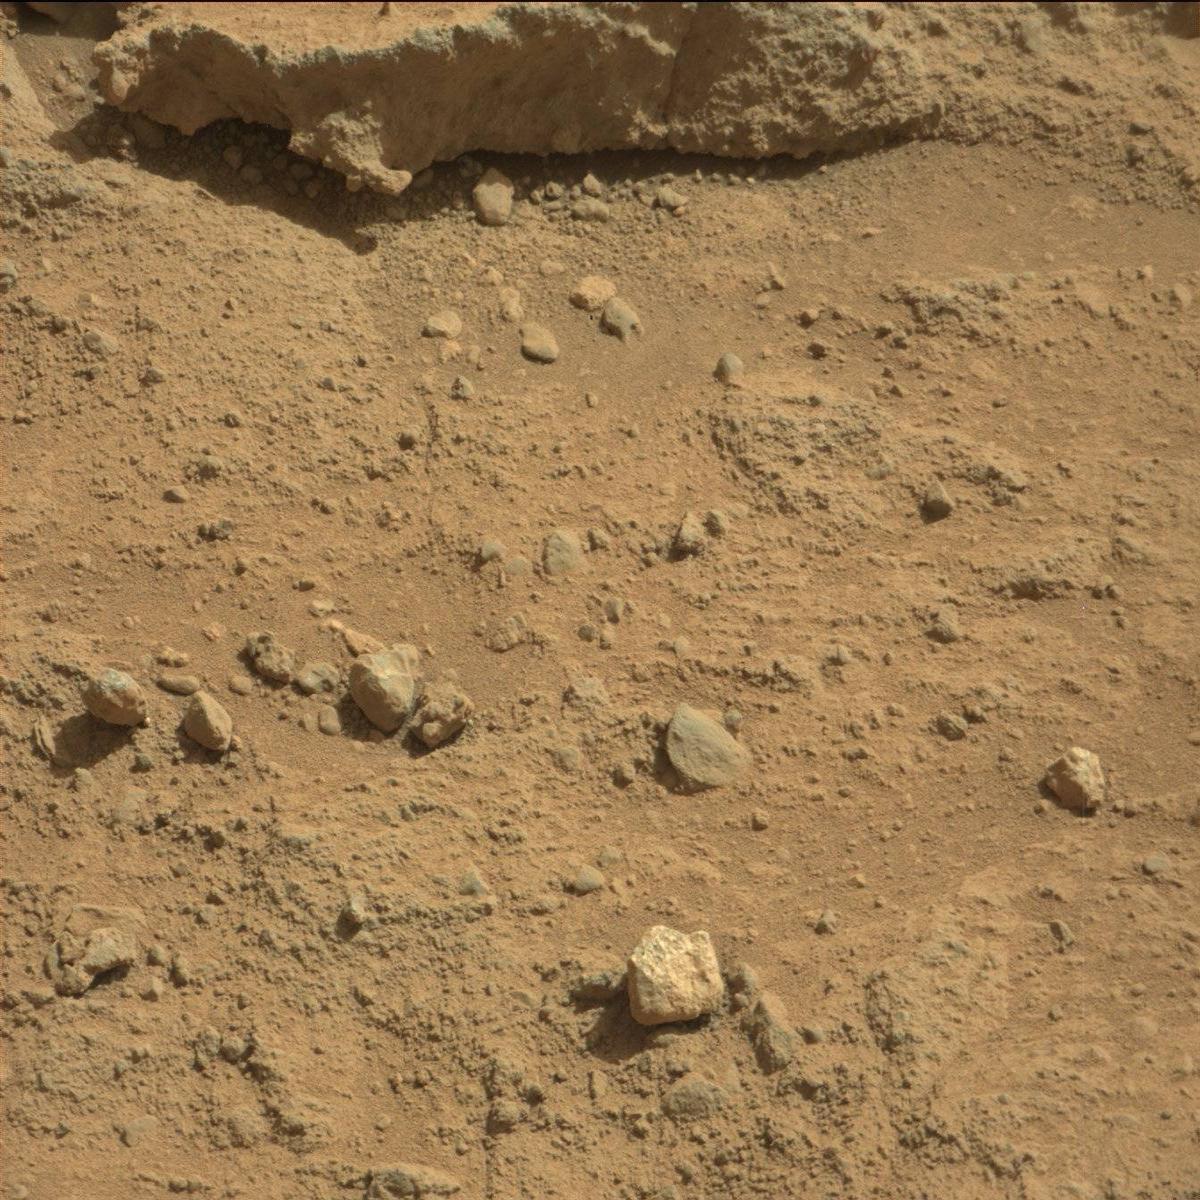
Terrain classes present: Bedrock, Rock, Sand / Soil